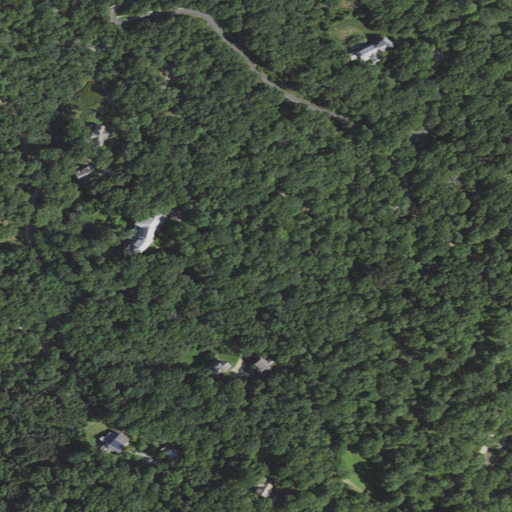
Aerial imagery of cape in Massachusetts named Cape Higgon containing deciduous forest, open development, low intensity development, and shrub